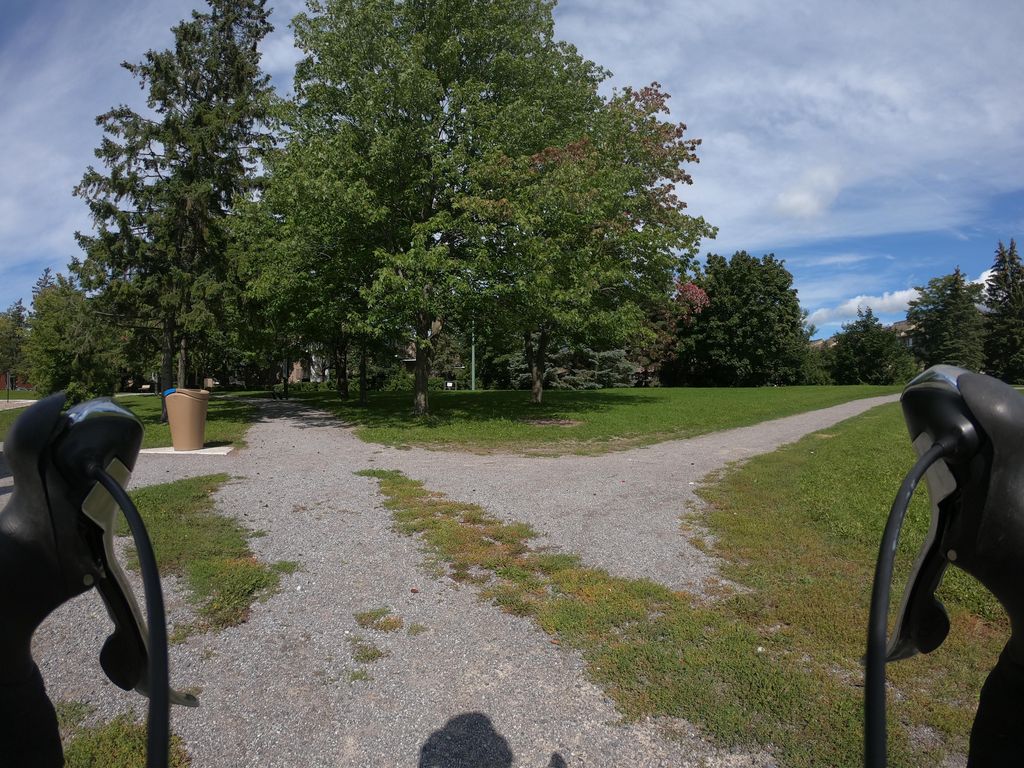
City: ottawa-gatineau